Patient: sex F, age 39
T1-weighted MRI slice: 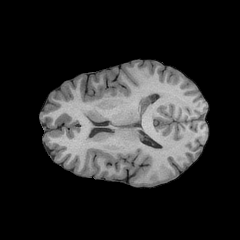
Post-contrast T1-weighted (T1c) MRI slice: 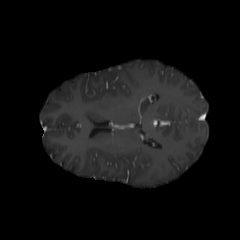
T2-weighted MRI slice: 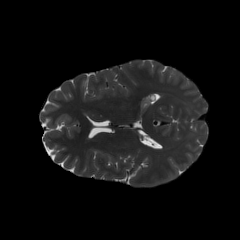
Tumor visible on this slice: yes
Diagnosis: Astrocytoma, IDH-mutant
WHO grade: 4